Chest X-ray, PA view. Patient: 27 years old, sex M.
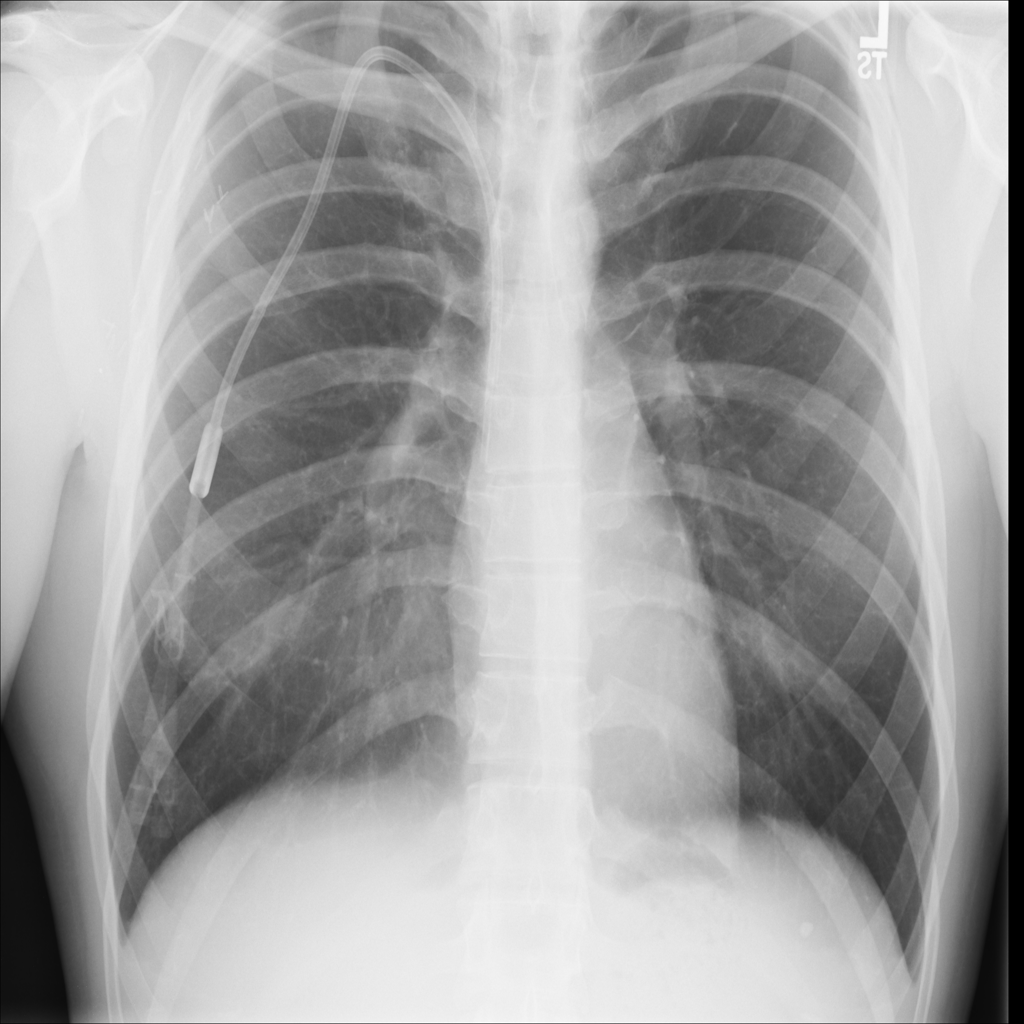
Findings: No Finding